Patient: sex M, age 42
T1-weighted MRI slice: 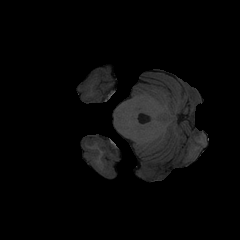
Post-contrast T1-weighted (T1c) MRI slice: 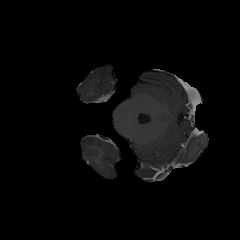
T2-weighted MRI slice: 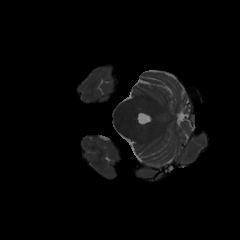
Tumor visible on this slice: no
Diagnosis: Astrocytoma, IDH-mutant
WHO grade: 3